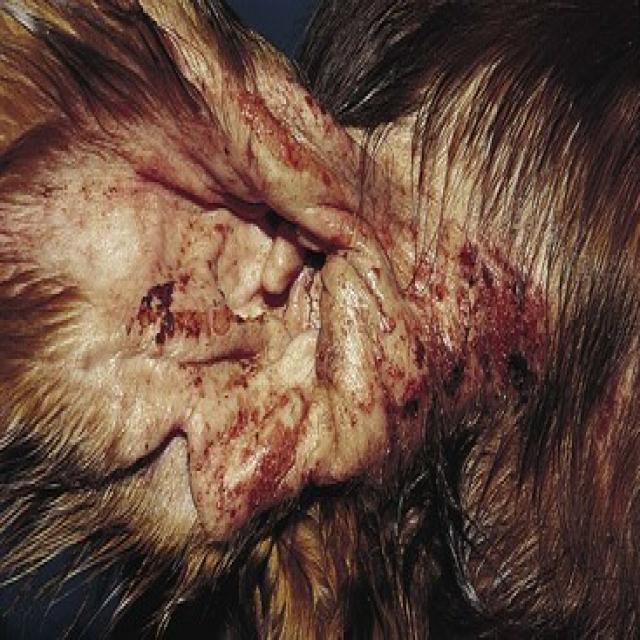
Canine hypersensitivity reaction — allergic skin response with urticaria, erythema, pruritus, and angioedema. May be food, environmental, or flea allergy related.